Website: slack
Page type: payment
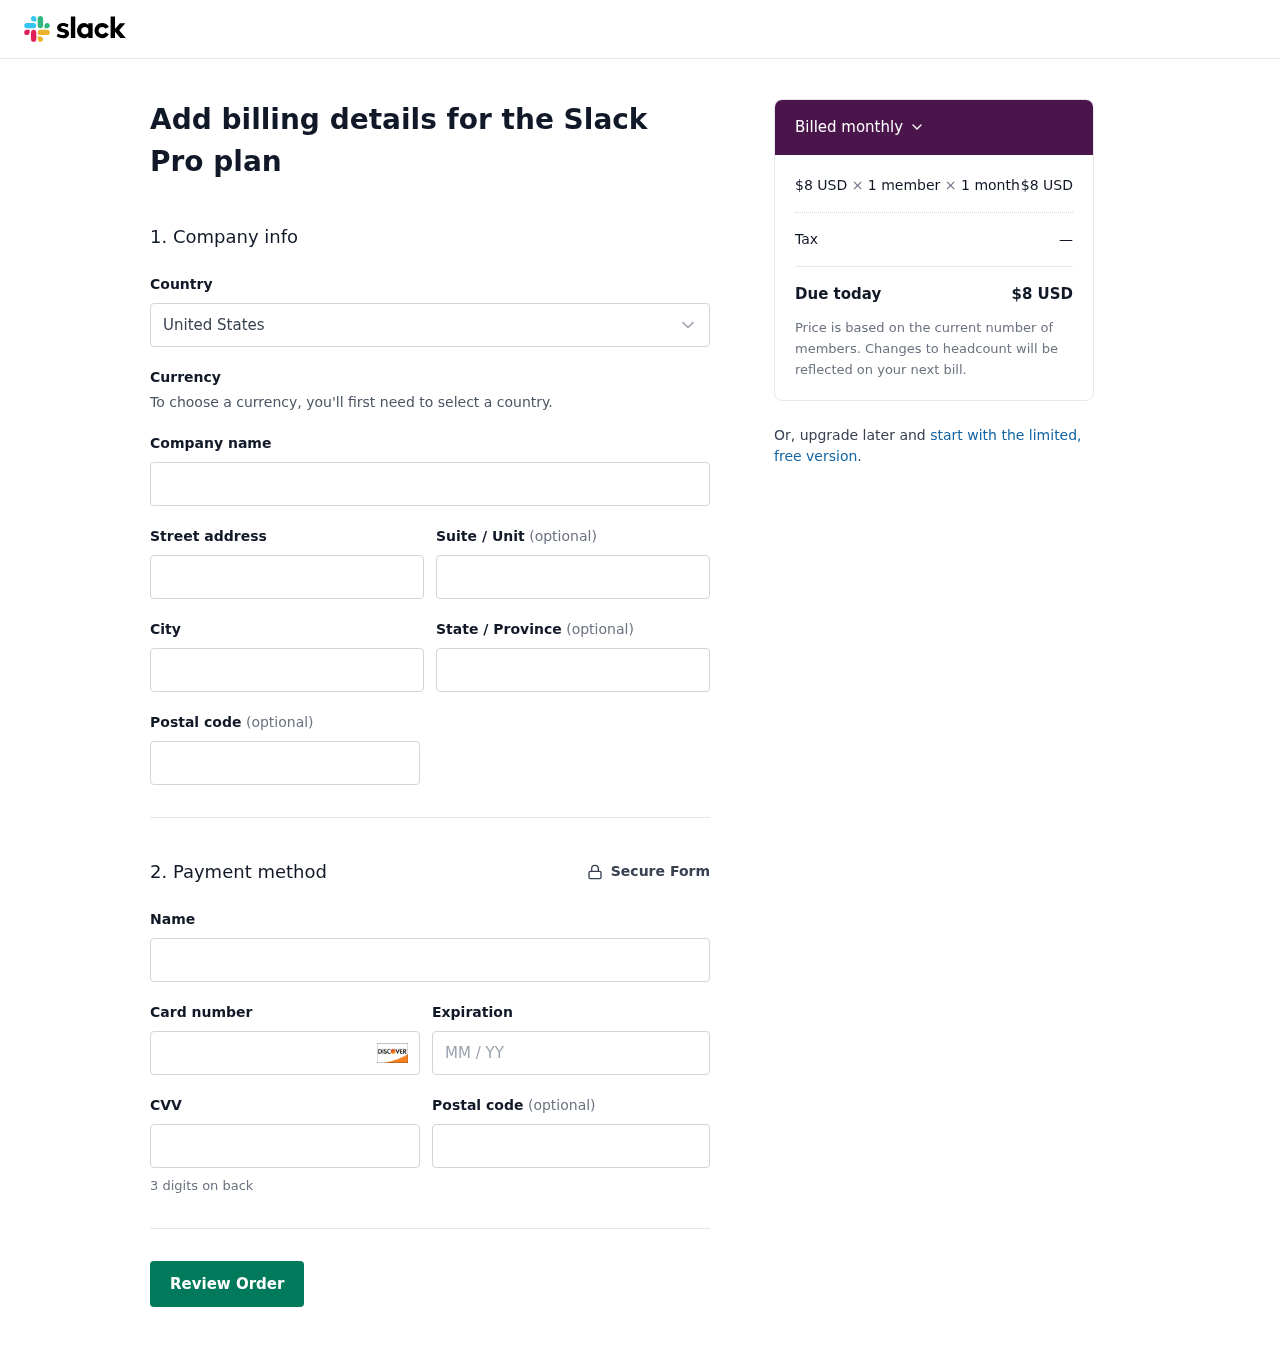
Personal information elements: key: PII_COUNTRY
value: United States
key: PII_STREET
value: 0458 Mark Plain Apt. 551
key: PII_CITY
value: Sullivanport
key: PII_STATE
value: New Hampshire
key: PII_POSTCODE
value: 46833
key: PII_FULLNAME
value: Brian Martin
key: PII_CARD_NUMBER
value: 6011 9122 4934 2635
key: PII_CARD_EXPIRY
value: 04/28
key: PII_CARD_CVV
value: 666
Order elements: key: ORDER_PRICE_PER_MEMBER
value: $8 USD
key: ORDER_NUM_MEMBERS
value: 1 member
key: ORDER_NUM_MONTHS
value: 1 month
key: ORDER_SUBTOTAL
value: $8 USD
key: ORDER_TAX
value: —
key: ORDER_TOTAL
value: $8 USD